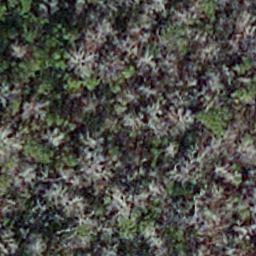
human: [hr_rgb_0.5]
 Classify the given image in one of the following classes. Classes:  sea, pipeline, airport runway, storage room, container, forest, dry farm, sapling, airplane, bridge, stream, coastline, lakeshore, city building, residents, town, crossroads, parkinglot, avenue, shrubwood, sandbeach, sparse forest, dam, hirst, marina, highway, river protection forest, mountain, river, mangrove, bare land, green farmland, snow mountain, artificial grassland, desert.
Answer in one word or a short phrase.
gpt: sapling